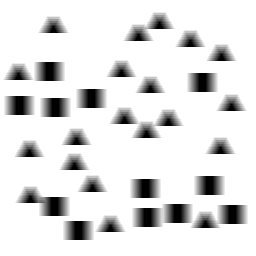
Squares: 12
Triangles: 20
Stars: 0
Total shapes: 32